Aerial crown-view tile of a tropical tree (Barro Colorado Island, Panama), acquired 20250818:
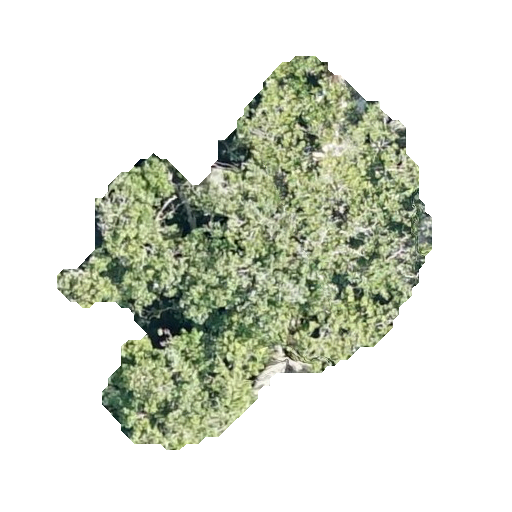
Species: Prioria copaifera
GBIF accepted scientific name: Prioria copaifera
Crown area: 121.679 m²